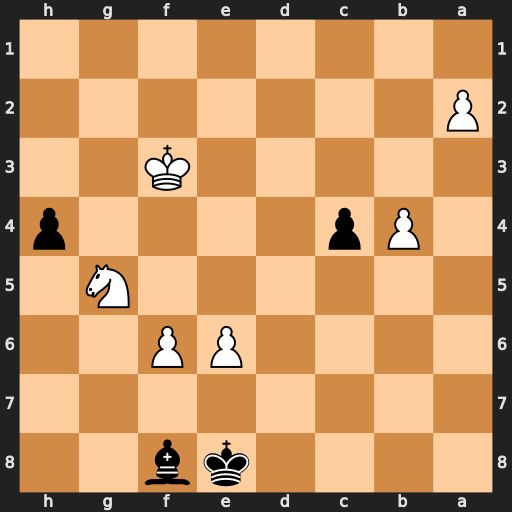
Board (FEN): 4kb2/8/4PP2/6N1/1Pp4p/5K2/P7/8
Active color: b
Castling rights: -
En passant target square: -
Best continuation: c3 e7 c2 exf8=R+ Kxf8